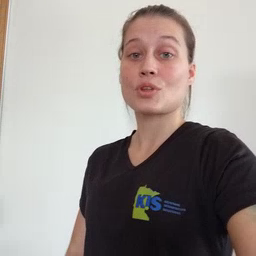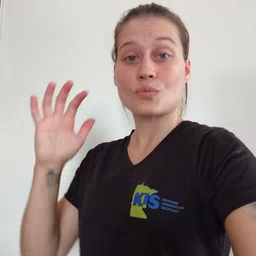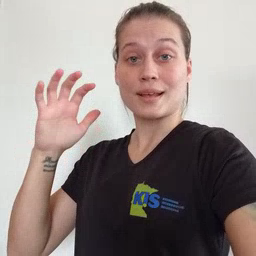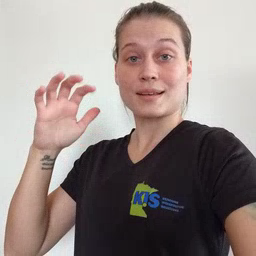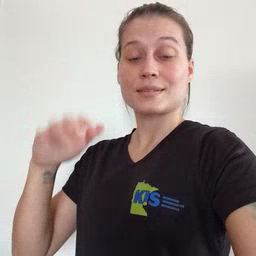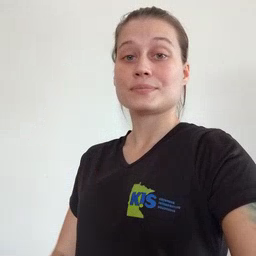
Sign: rain